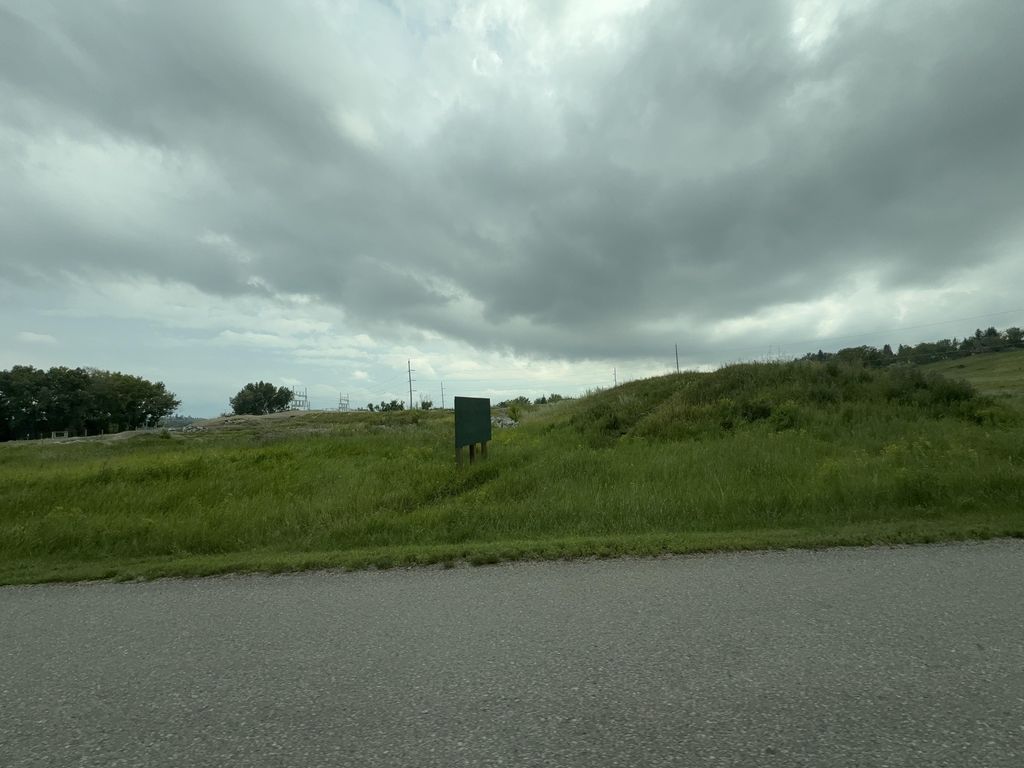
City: calgary